Question: I am having an existing java dynamic web project which I created using eclipse. I usually just create a war file via eclipse and then deploy it to tomcat.
Now I want to use Gradle to build my project and create the war file. Is there an eclipse plugin to do that? If not then how can I use gradle with my existing project?
My existing project structure is what you get when you create a dynamic web project via eclipse and I don't want to change it.
I have tried going through tutorials and using converting to Gradle project using gradle plugin. Can someone atleast point to a blog or tutorial or a way to start things?
'''
MyProject
|java resources
|--src
|-- -- packages
|-- -- .properties files
|--test
|-- -- packages
|build
|-- classes
|WebContent
|-- MetaINF
|-- WEB-INF
|-- -- lib // all my libraries are here. there is no specific repo for now
|-- -- web.xml
'''
My build.gradle :
'''
apply plugin: 'java'
apply plugin: 'eclipse-wtp'
apply plugin: 'war'
sourceCompatibility = 1.7
targetCompatibility = 1.7
version = '2.0'
war {
baseName = 'Gradle'
version = '1.2'
}
repositories {
mavenCentral()
}
repositories {
flatDir {
dirs 'lib'
}
}
dependencies {
compile group: 'commons-collections', name: 'commons-collections', version: '3.2'
testCompile group: 'junit', name: 'junit', version: '4.+'
compile files('./lib/myjar.jar')
compile 'commons-codec:commons-codec:1.5'
compile 'commons-lang:commons-lang:2.6'
compile 'org.hibernate:hibernate-entitymanager:4.3.8.Final'
compile 'org.apache.axis2:axis2-kernel:1.6.2'
compile 'org.apache.axis2:axis2-adb:1.6.2'
compile 'com.sun.jersey:jersey-server:1.19'
compile 'com.sun.jersey:jersey-client:1.19'
compile 'log4j:log4j:1.2.17'
compile 'org.apache.axis2:axis2-transport-local:1.6.2'
compile 'org.apache.axis2:axis2-transport-http:1.6.2'
providedCompile 'javax.servlet:servlet-api:2.3'
testCompile 'junit:junit:4.9'
testCompile 'org.jmock:jmock:2.6.0'
testCompile 'org.jmock:jmock-junit4:2.6.0'
testCompile 'org.jmock:jmock-legacy:2.6.0'
}
test {
systemProperties 'property': 'value'
}
'''
web.xml
'''
<?xml version="1.0" encoding="UTF-8"?>
<web-app id="WebApp_ID" version="2.5" xmlns="http://java.sun.com/xml/ns/javaee" xmlns:xsi="http://www.w3.org/2001/XMLSchema-instance" xsi:schemaLocation="http://java.sun.com/xml/ns/javaee http://java.sun.com/xml/ns/javaee/web-app_2_5.xsd">
<display-name>Gradle</display-name>
<servlet>
<servlet-name>HTTP REST Service</servlet-name>
<servlet-class>com.sun.jersey.spi.container.servlet.ServletContainer</servlet-class>
//in the above line It is showing a warning: servlet-class references to non-existent class "com.sun.jersey.spi.container.servlet.ServletContainer"
<init-param>
<param-name>com.sun.jersey.config.property.packages</param-name>
<param-value>org.gradle</param-value>
</init-param>
<load-on-startup>1</load-on-startup>
</servlet>
<servlet-mapping>
<servlet-name>HTTP REST Service</servlet-name>
<url-pattern>/*</url-pattern>
</servlet-mapping>
'''
My proj structure

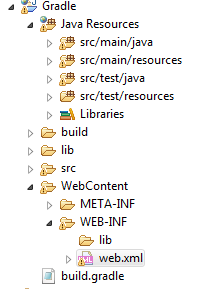
Answer: Here's a minimal 'build.gradle' file that should get you going. Build with the command 'gradle war'.
'''
apply plugin: 'war'
// See http://gradle.org/docs/current/userguide/war_plugin.html
// Section 26.5. Convention properties
webAppDirName = 'WebContent'
// See http://gradle.org/docs/current/userguide/java_plugin.html
// Section 23.4.1. Changing the project layout
sourceSets {
main {
// where does the Java source code live?
java {
srcDir 'Java Resources/src'
}
// where do classpath resources like *.properties files live?
resources {
srcDir 'Java Resources/src'
}
}
}
// See http://gradle.org/docs/current/userguide/dependency_management.html
// Section 51.4.4. File dependencies
dependencies {
// Where do the JARs live on the filesystem?
compile fileTree(dir: "${webAppDirName}/WEB-INF/lib", include: '*.jar')
}
'''